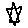
Label: star